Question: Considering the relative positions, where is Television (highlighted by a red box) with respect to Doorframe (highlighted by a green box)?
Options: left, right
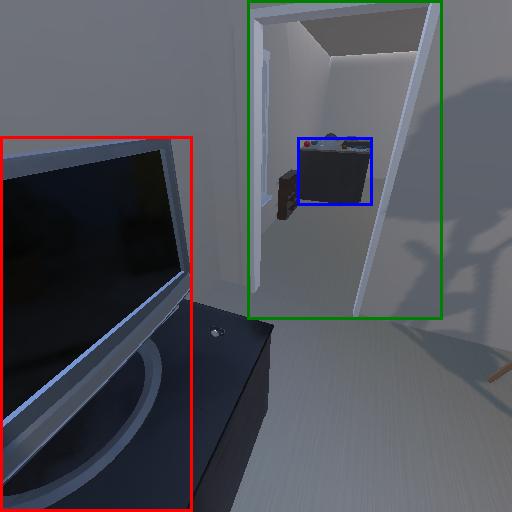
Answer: left